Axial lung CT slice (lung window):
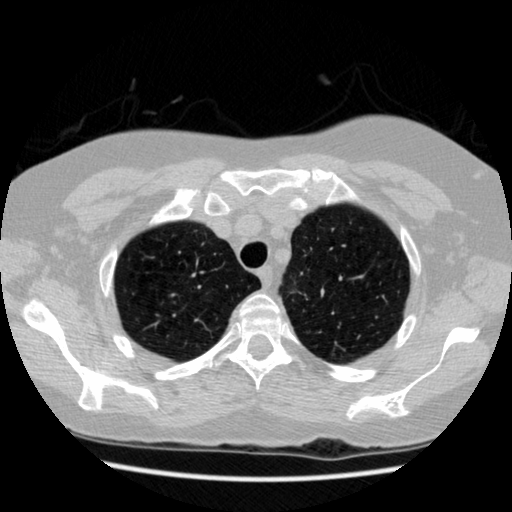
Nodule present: no